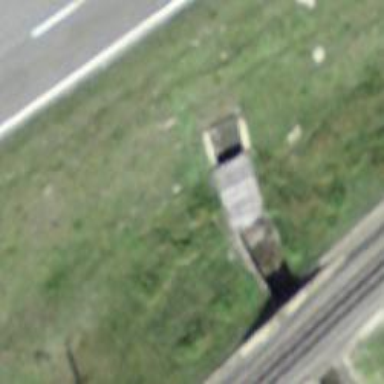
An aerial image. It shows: Culvert tunnel.